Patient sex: F
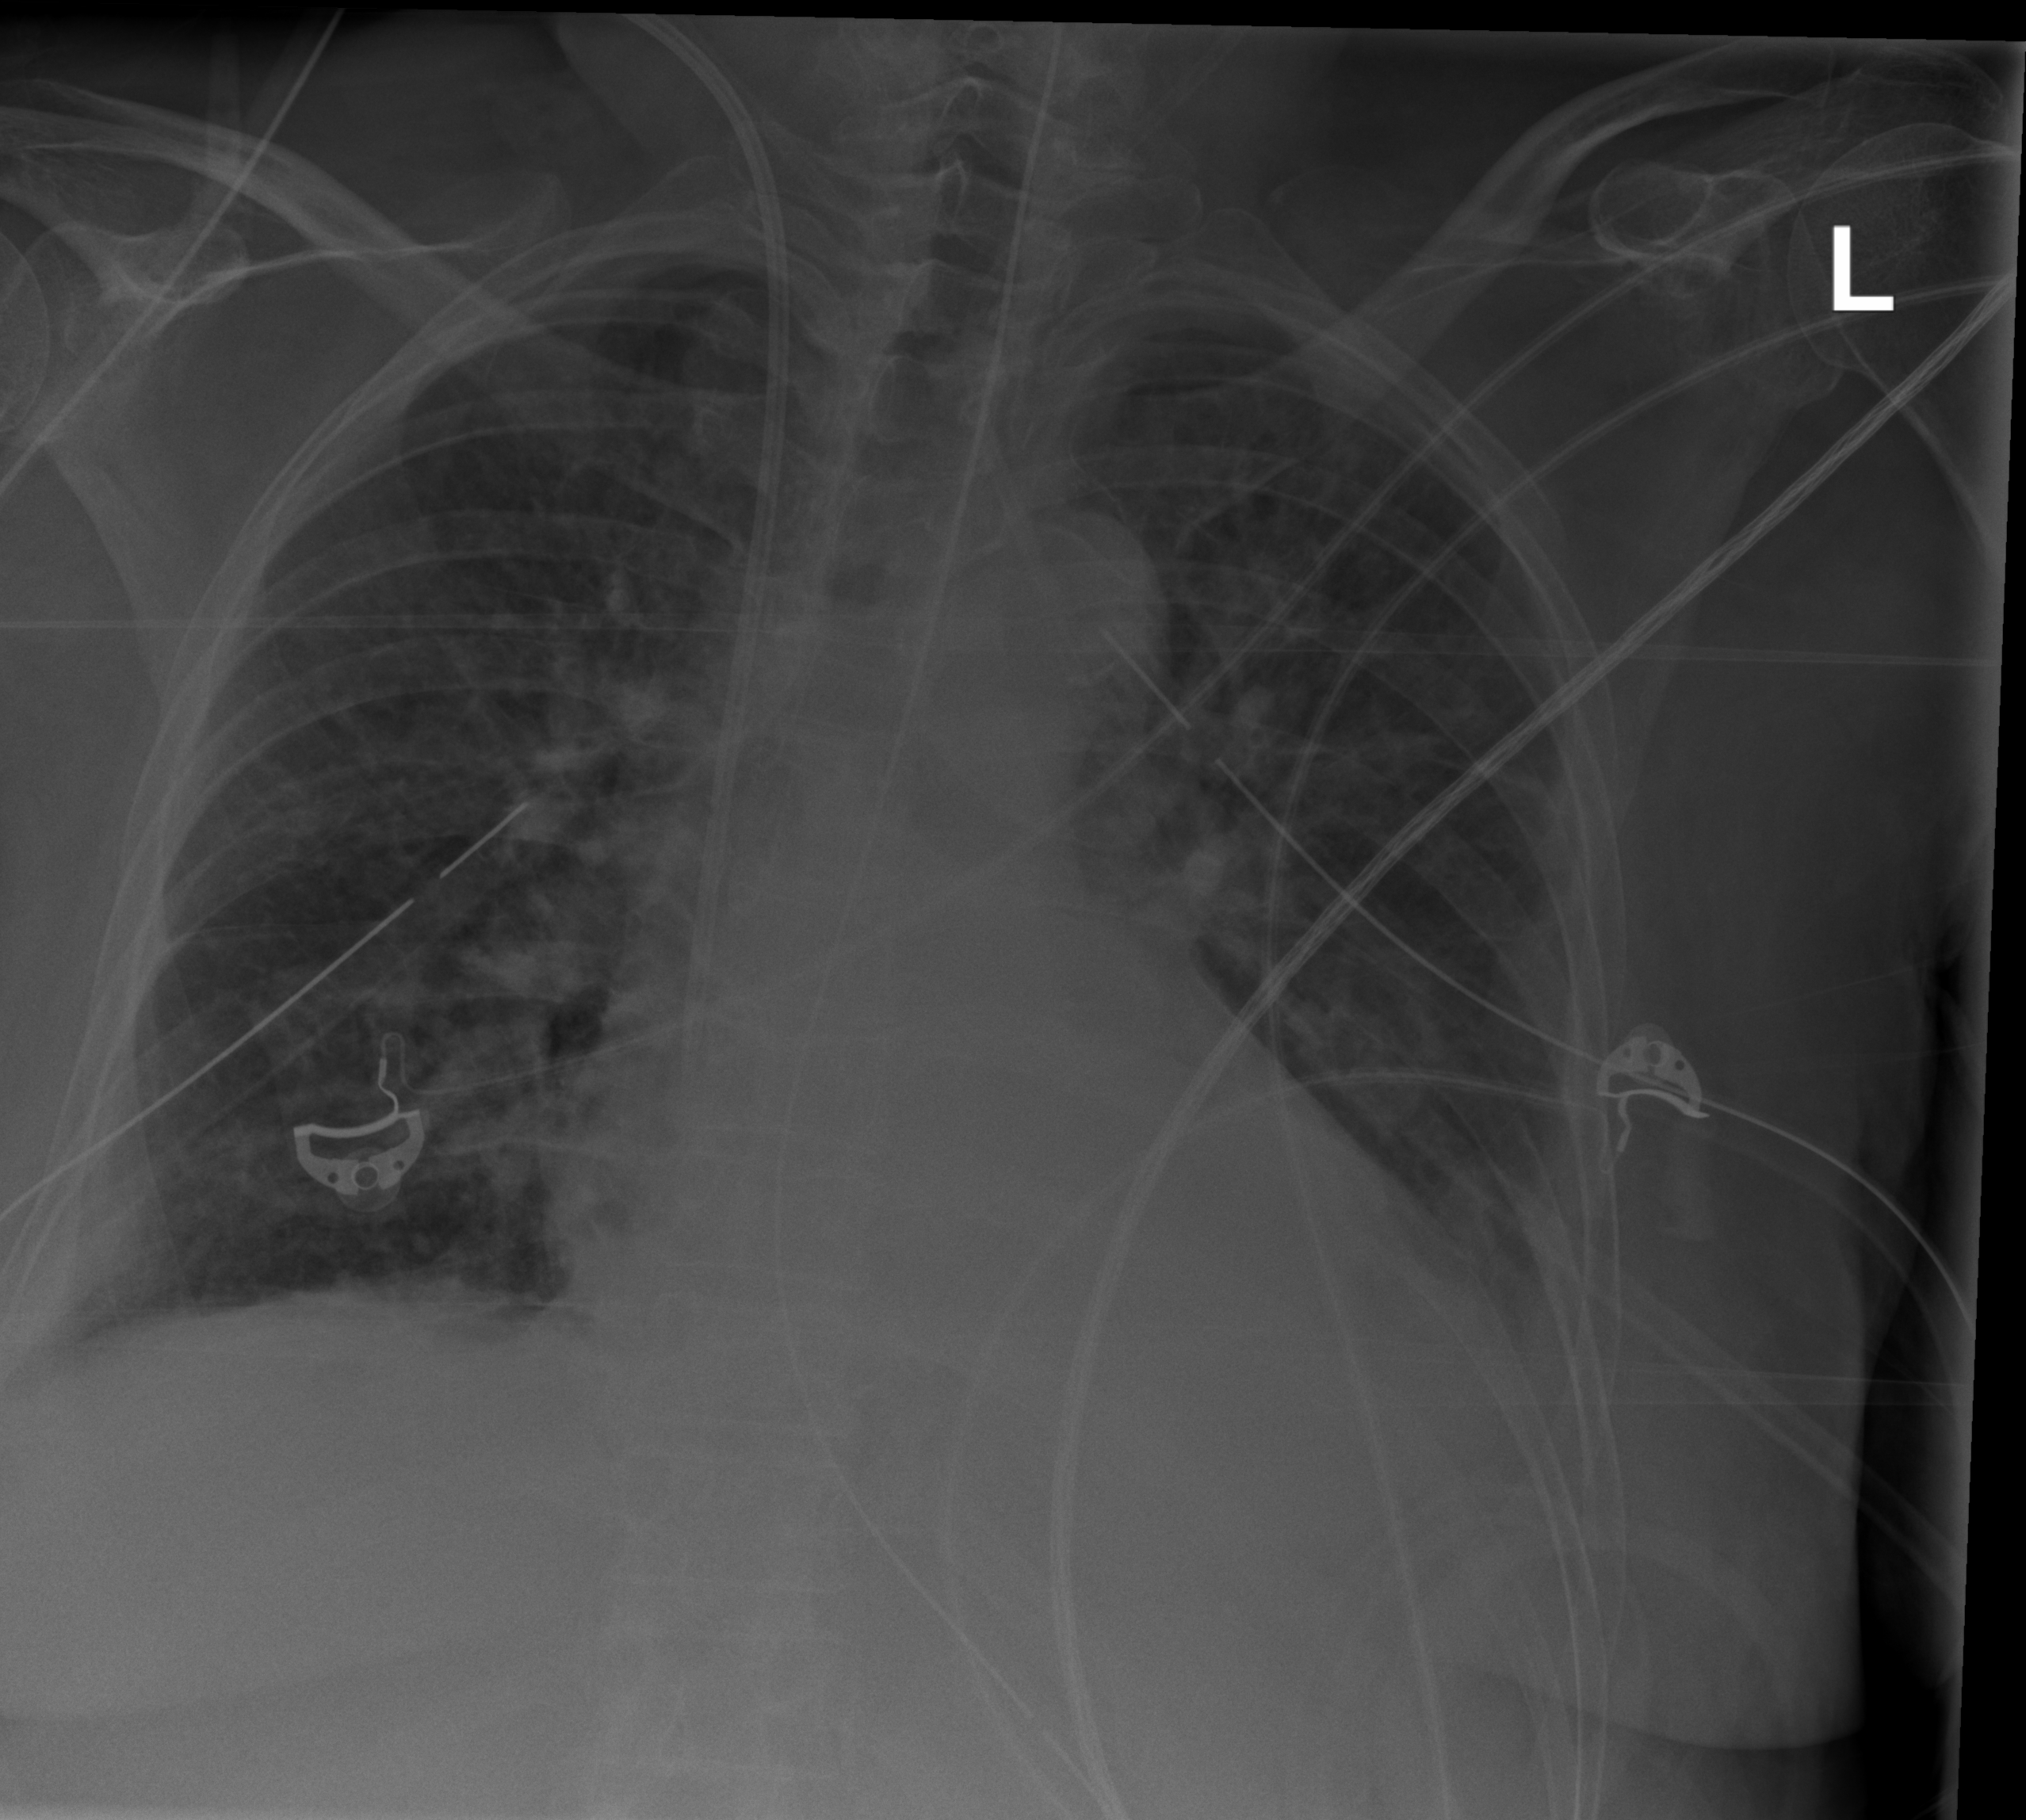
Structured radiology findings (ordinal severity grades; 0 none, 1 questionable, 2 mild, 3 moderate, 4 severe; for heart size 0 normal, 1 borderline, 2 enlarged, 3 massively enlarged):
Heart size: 2
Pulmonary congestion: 2
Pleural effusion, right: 1
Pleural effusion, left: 2
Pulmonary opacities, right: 2
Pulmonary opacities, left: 2
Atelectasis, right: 2
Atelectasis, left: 2